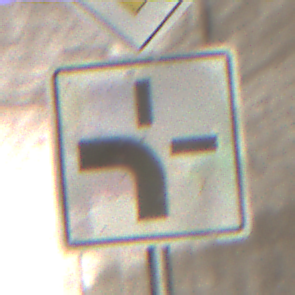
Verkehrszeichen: VerlaufVorfahrtsstrasse1
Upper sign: Vorfahrtsstrasse
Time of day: Midday
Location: Roofed (Tunnel)
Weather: NotSpecified
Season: NotSpecified
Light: Natural